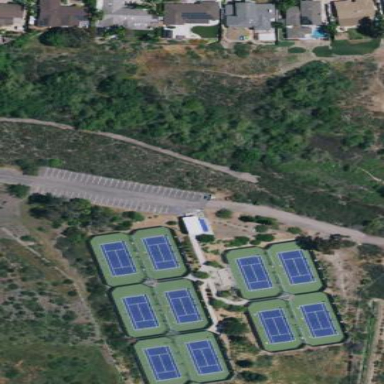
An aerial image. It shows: Tennis court on pitch.